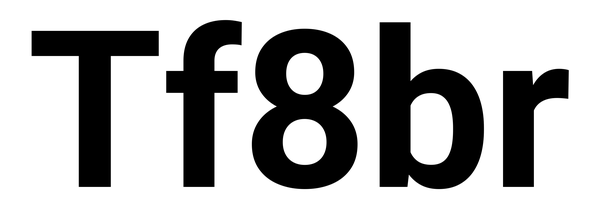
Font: Roboto_Bold